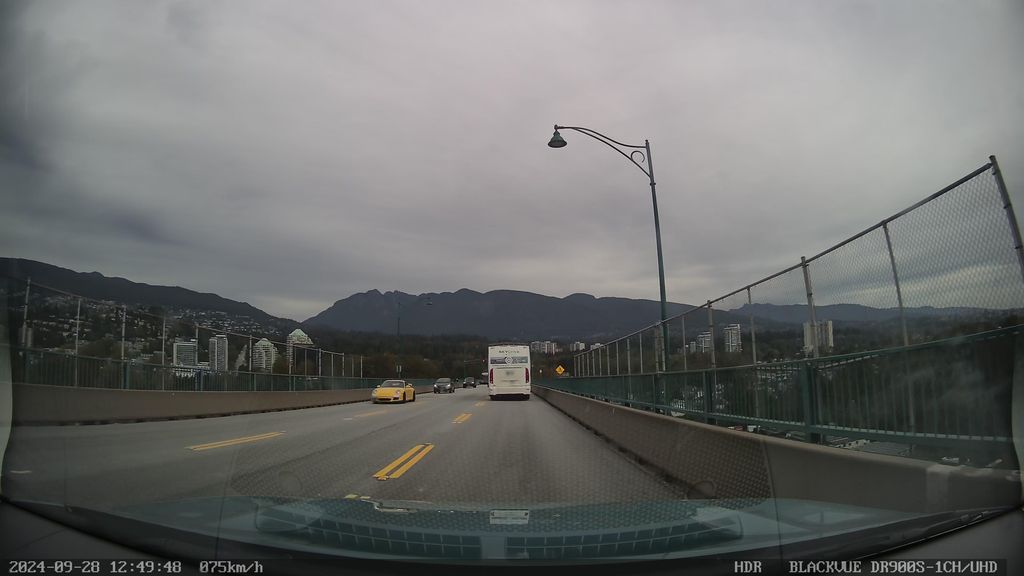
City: vancouver